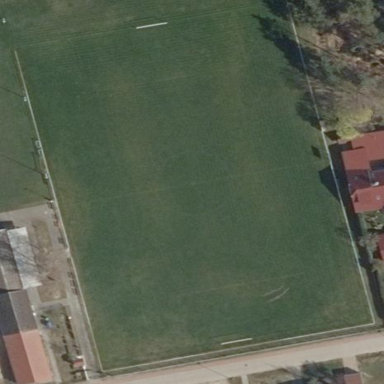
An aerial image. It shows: Soccer pitch for outdoor sports and leisure activities.